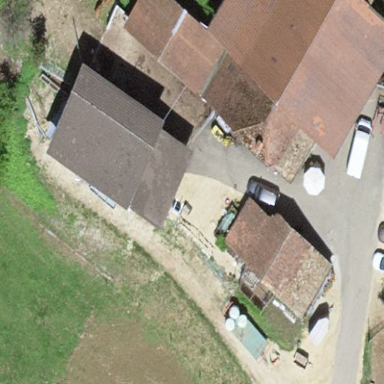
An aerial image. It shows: Farmyard area.